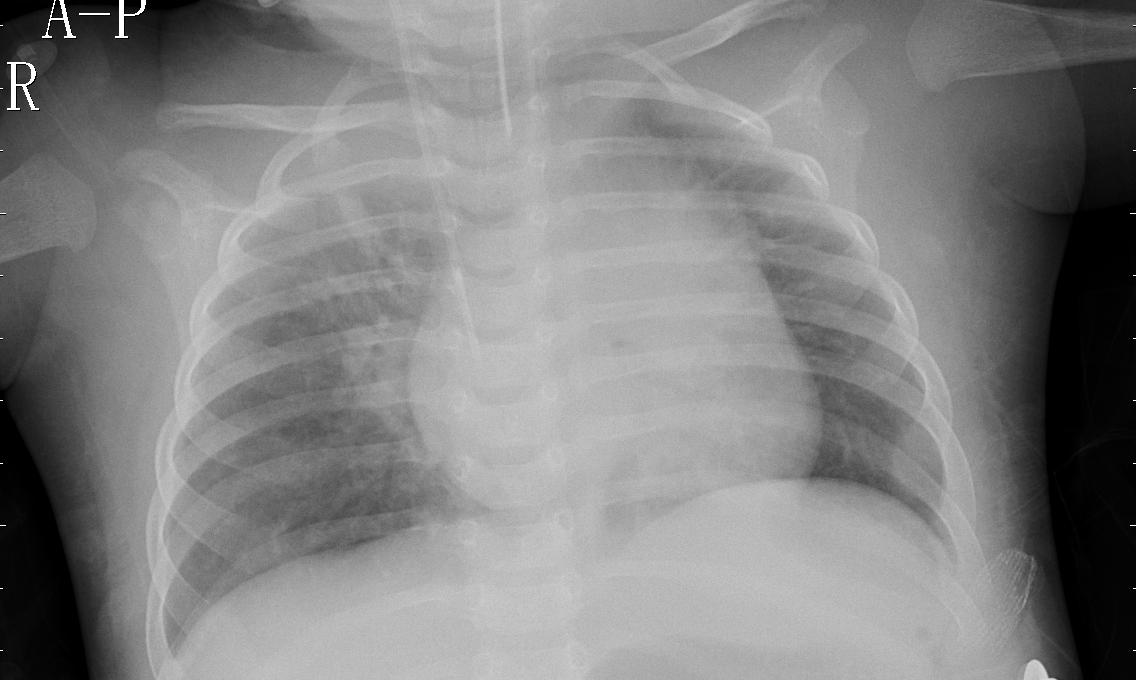
Diagnosis: PNEUMONIA